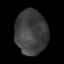
Tissue: lung
Cell type: Others
Senescence score: 0.644
Nuclear area (px): 1398
Mean DAPI intensity: 62.467